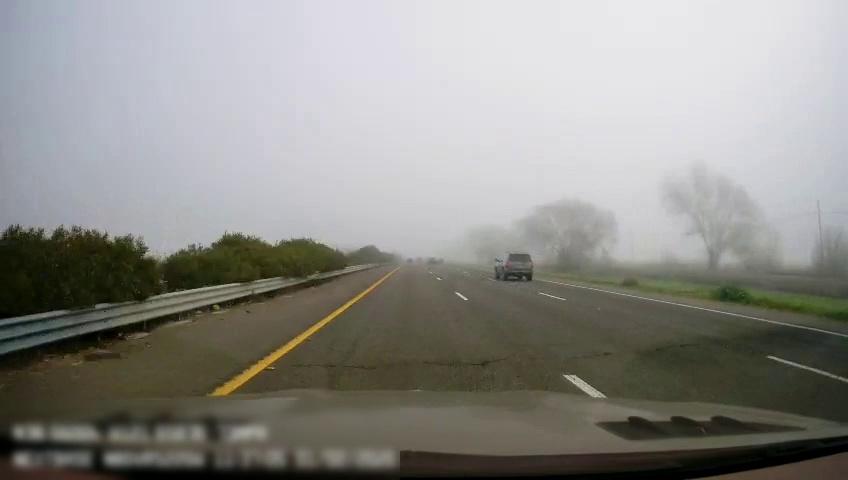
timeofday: Day
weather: Sunny
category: Drivable Space
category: Vehicles | SUV
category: Lanes | Current Lane
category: Lanes | Current Lane
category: Lanes | Alternate Lane
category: Lanes | Alternate Lane